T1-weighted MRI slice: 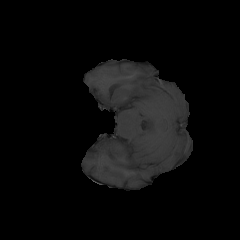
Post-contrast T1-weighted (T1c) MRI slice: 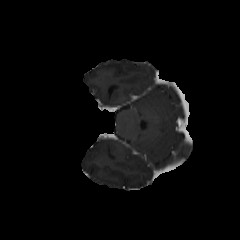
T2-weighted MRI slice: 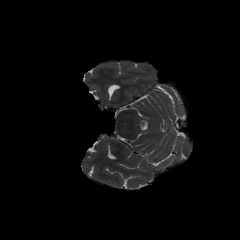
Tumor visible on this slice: no